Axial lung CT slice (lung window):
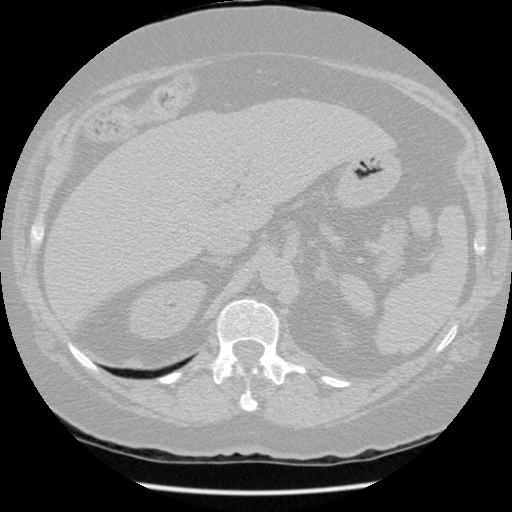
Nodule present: no